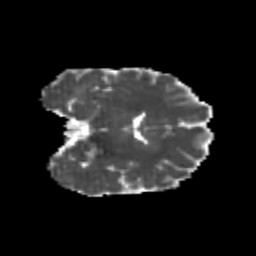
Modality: MD
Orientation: coronal
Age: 25
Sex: female
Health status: healthy
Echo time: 0.074 s